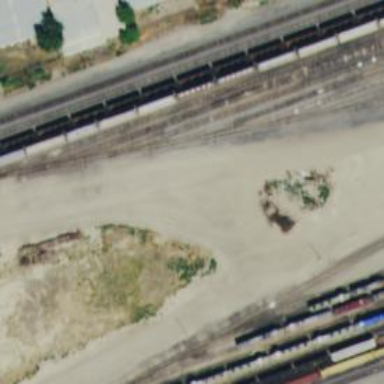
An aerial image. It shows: Railway yard.